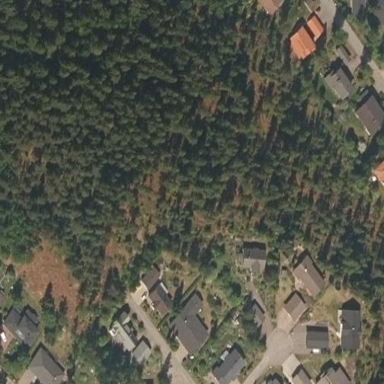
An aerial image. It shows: Woodland with evergreen needle-leaved trees.